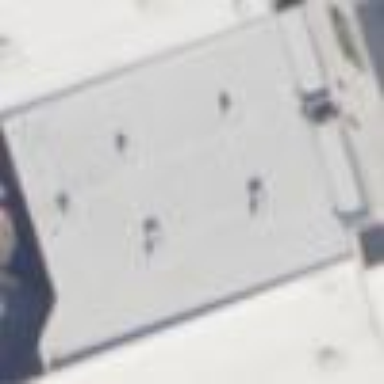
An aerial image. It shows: Building.